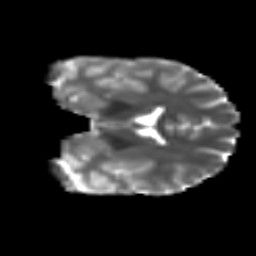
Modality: T2w
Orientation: coronal
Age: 16
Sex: male
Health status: ill
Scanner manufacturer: ge
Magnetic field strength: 3 T
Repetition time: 6.752 s
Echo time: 0.079 s